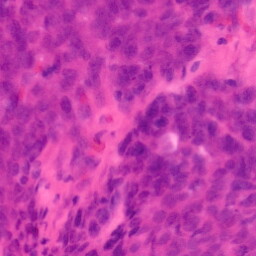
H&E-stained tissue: Colon